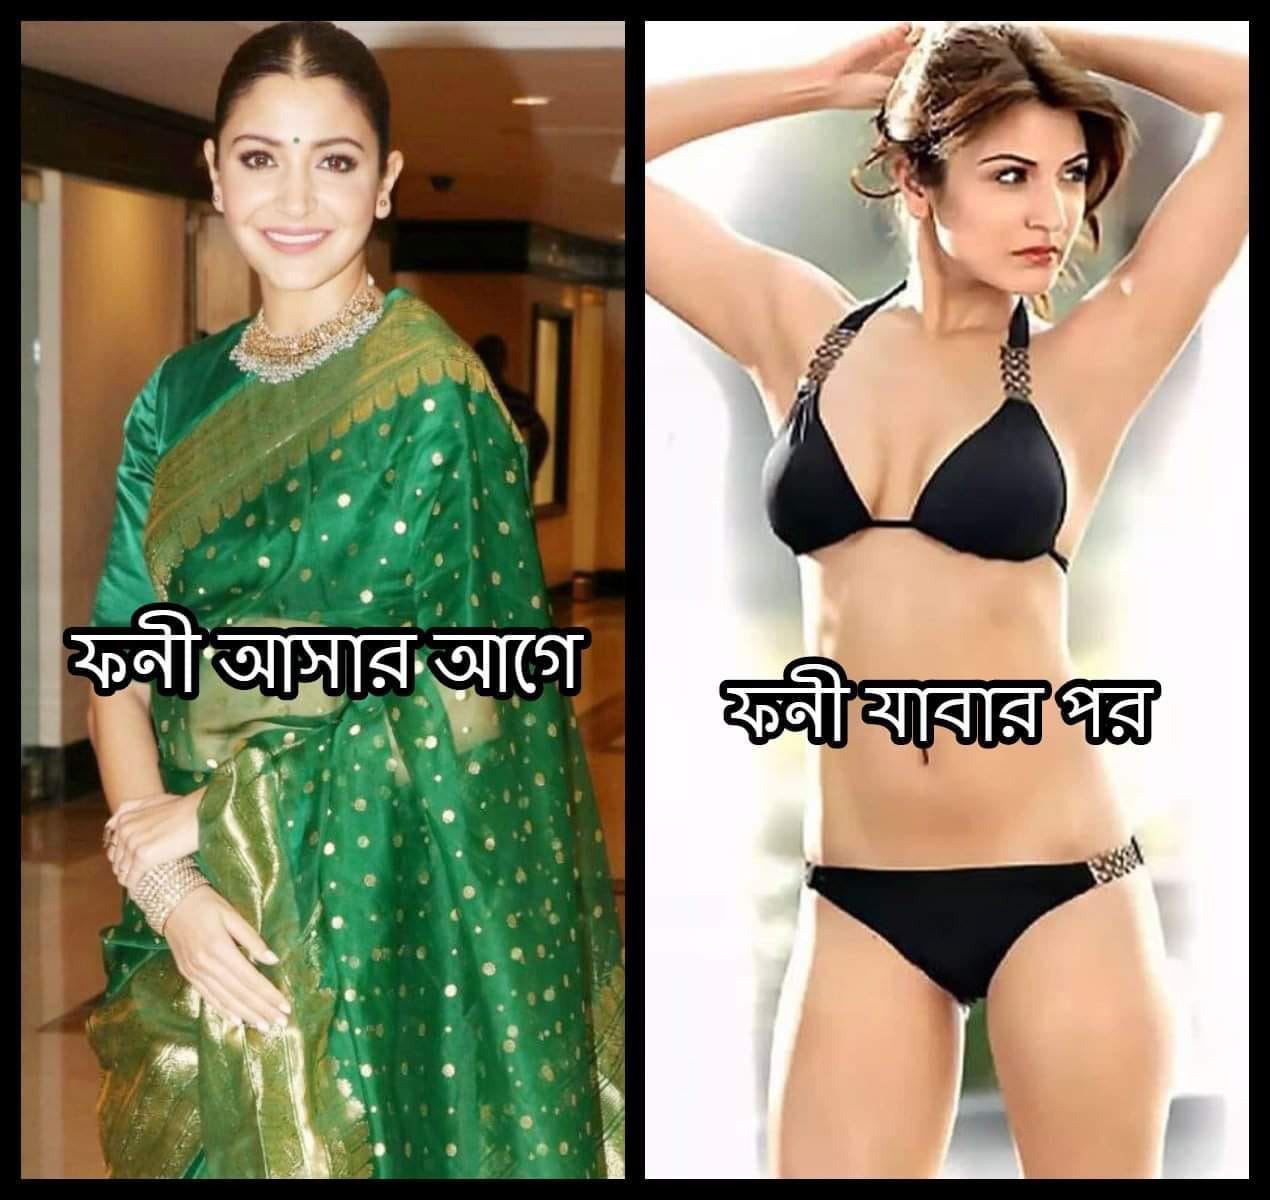
Caption: ফনী আসার আগে    ফনী যাবার পর
Label: hate